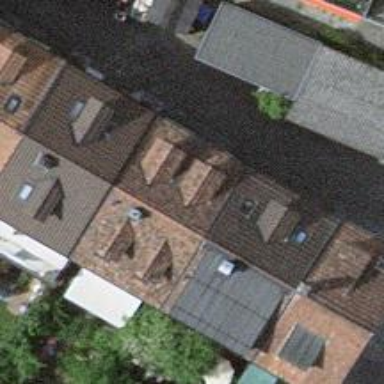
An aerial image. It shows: Terrace-style building with gabled roof.